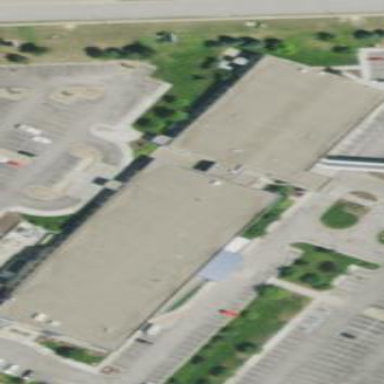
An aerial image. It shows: Office building.